Question:
I want to add an image(the user image) in the centre of the button and also maintain the background colour(grey) of the button.
I tried to use the attribute along with the but it seems to have no effect.
Can anyone please guide me how to do it ?
Should I be using the attributes etc in my xml ???
Please help.
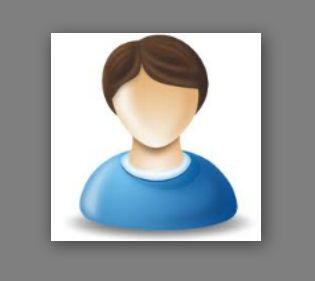
Answer: Do not set the image as the background. Instead, use an ImageButton and specify your image as the source (src attribute).
That way you can specify things such as scale type, padding, etc. Keep in mind that using padding sometimes doesn't work properly on Android version 2.2.